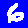
Digit: 6